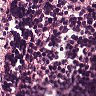
Metastatic tissue present: no